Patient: sex M, age 52
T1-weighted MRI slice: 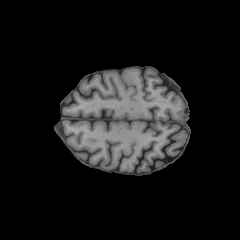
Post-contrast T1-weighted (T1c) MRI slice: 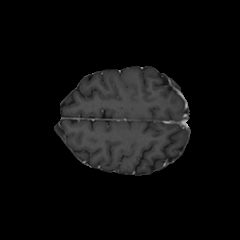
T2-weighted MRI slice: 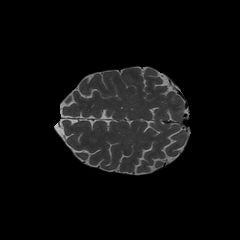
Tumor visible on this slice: no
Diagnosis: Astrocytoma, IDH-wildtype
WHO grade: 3